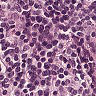
Metastatic tissue present: no